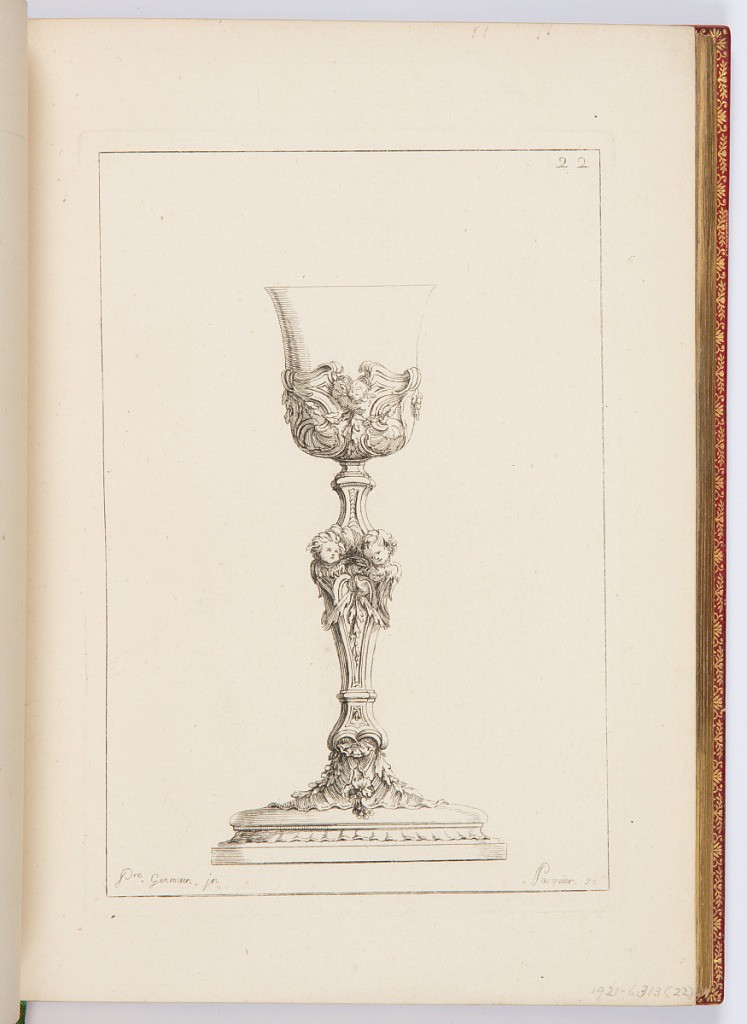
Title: Calice
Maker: Pierre Germain, French, 1703 - 1783
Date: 1748
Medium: Etching on laid paper
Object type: Print
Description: Design for a chalice decorated with ornament motifs including cherub heads, scallops, and scrolls. The plate is signed and numbered.